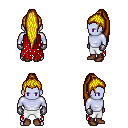
a pixel art fantasy rpg character, male body template, dark elf, purple skin, red tattered cape, white pants, blonde extra-long topknot hairstyle, metal gloves, brown shoes, four views (front, back, left, right), 2x2 character sprite sheet, small pixel art, hard edges, no anti-aliasing